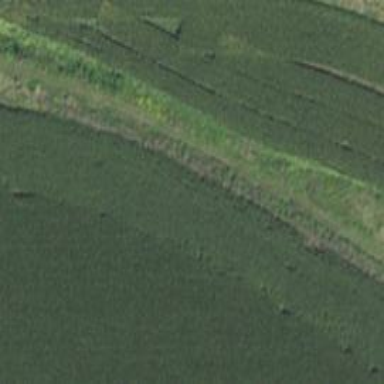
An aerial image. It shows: Abandoned railway track.